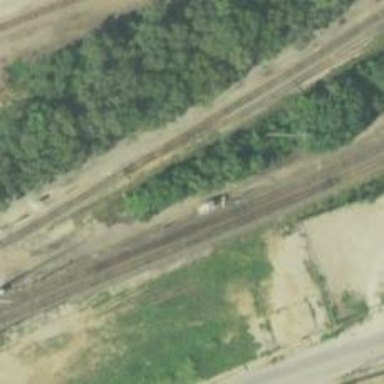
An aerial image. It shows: Railway crossover.